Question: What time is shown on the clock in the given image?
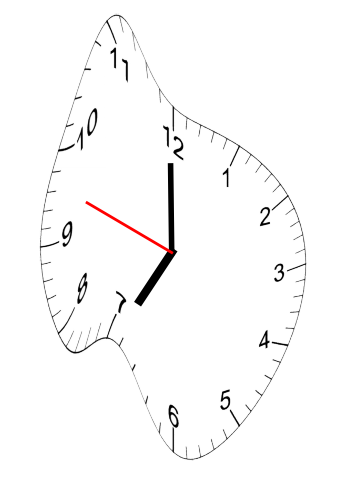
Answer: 06:59:48